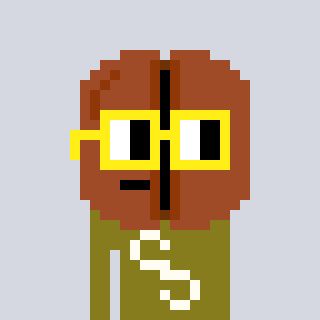
a pixel art character with square yellow glasses, a coffeebean-shaped head and a gunk-colored body on a cool background